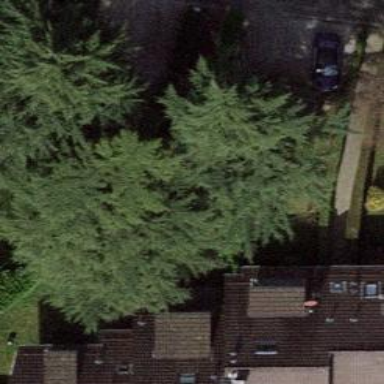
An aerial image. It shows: Evergreen needle-leaved tree.